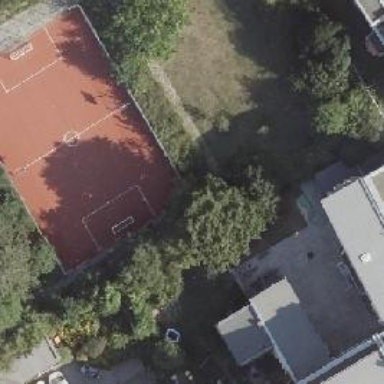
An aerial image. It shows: Soccer pitch designated for leisure and sports activities.